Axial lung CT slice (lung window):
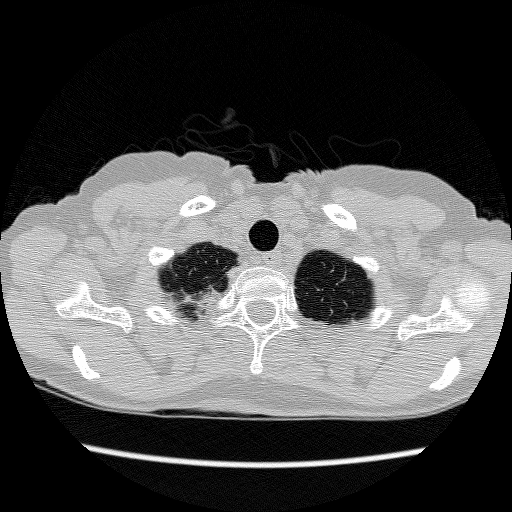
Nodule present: no